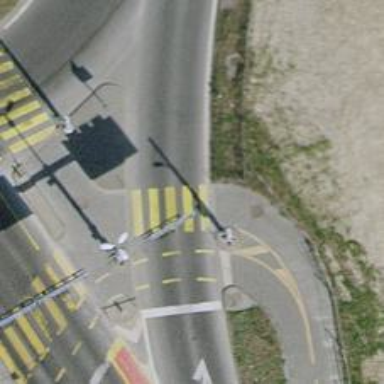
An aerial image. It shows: Road crossing with traffic signals.